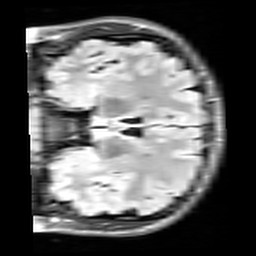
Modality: FLAIR
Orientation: coronal
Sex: female
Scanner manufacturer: siemens
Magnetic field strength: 3 T
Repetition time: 10 s
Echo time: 0.09 s